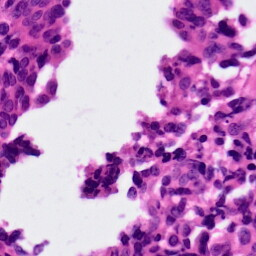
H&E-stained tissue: Ovarian